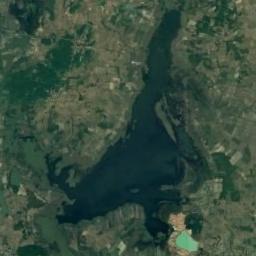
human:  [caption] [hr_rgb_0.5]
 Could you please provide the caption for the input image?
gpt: A big deep green lake and a small light green lake lie on a flat ground .

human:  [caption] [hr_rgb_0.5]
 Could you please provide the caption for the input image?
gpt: An irregularly shaped blue lake surrounded by green and tan fields .

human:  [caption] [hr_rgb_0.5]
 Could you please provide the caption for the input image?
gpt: Many trees are around the lake .

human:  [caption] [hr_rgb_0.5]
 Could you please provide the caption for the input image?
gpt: The lakes in the picture vary in size .

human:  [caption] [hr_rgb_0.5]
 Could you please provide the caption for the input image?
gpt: There are green meadows around the lakes .